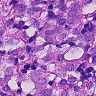
Metastatic tissue present: yes